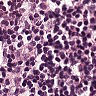
Metastatic tissue present: yes